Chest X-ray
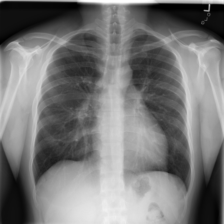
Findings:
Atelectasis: negative
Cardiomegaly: negative
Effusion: negative
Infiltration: negative
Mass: negative
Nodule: negative
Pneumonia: negative
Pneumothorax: negative
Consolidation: negative
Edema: negative
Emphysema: negative
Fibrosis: negative
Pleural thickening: negative
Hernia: negative